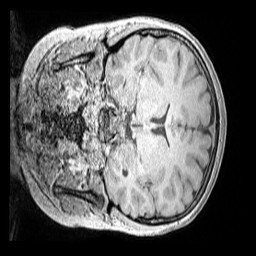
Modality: MP2RAGE
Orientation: coronal
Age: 13
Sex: male
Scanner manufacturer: siemens
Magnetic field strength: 3 T
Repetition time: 4 s
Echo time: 0.00299 s